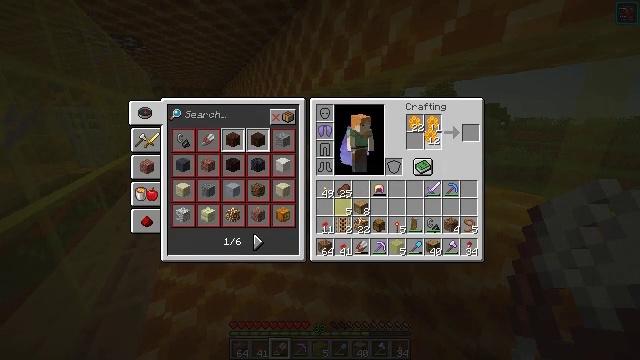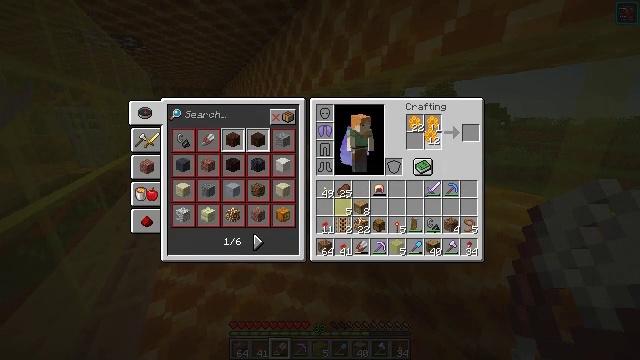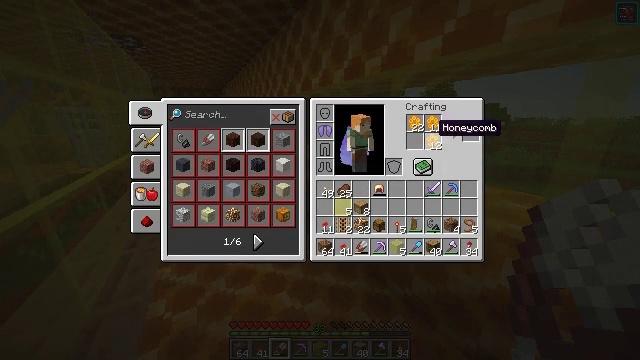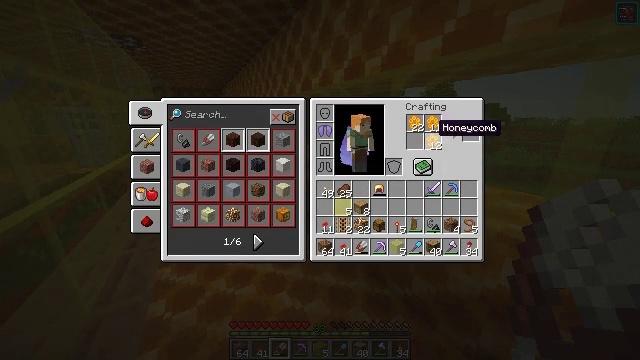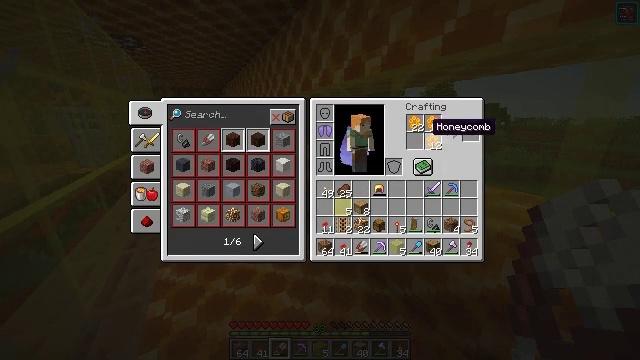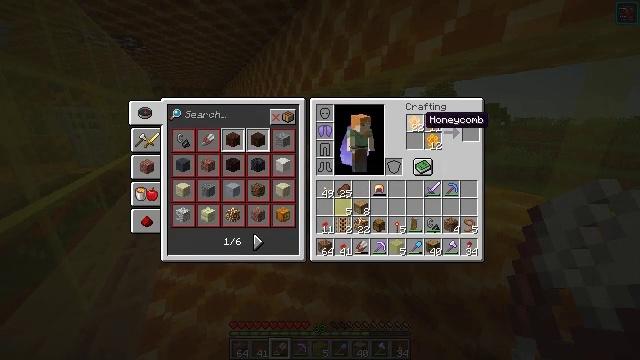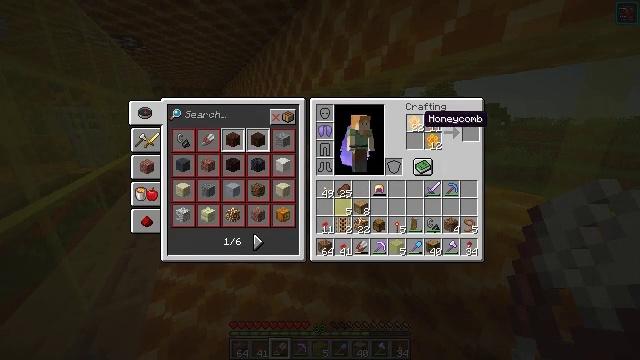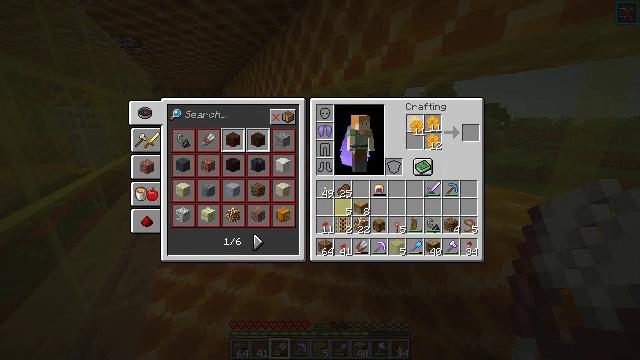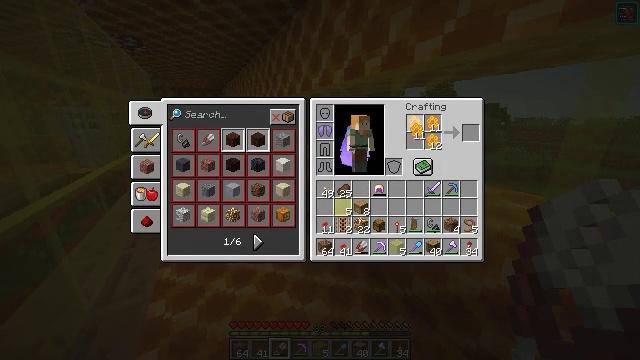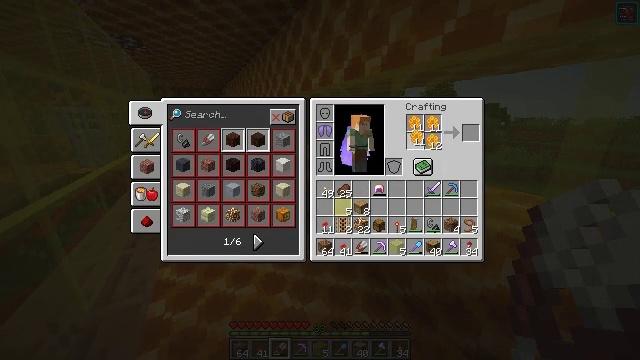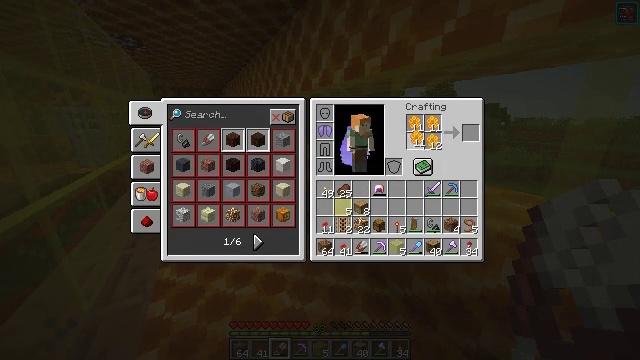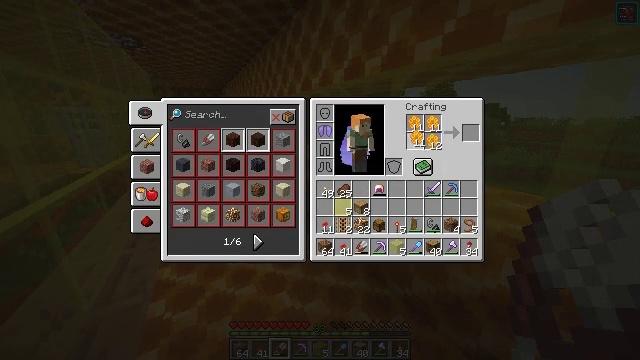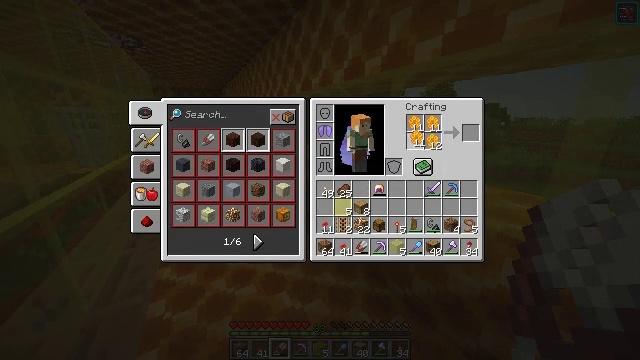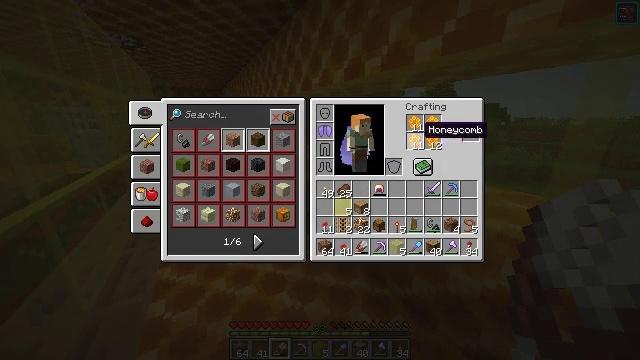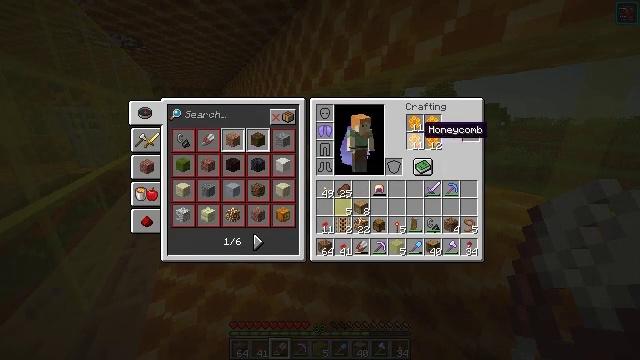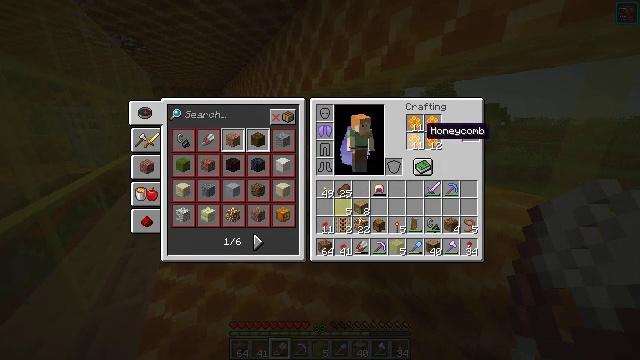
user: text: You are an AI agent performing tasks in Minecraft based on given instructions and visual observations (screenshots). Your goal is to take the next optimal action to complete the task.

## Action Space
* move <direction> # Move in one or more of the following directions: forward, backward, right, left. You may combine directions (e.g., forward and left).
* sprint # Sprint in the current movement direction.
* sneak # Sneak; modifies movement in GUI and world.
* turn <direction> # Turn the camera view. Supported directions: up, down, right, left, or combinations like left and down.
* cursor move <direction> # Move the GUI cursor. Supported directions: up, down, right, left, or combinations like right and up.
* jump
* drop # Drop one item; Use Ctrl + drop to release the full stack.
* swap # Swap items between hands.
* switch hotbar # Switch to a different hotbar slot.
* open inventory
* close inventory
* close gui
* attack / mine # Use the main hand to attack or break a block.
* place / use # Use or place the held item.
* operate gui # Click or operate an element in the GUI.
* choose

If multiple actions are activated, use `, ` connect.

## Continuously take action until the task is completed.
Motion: motion action
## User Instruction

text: Craft a honeycomb block by arranging honeycombs in the crafting grid.
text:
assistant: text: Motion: operate gui
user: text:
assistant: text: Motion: no_op
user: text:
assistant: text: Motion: no_op
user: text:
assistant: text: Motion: no_op
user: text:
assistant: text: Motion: cursor move left
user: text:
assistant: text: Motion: no_op
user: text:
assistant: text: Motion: choose
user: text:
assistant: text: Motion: choose
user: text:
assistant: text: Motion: no_op
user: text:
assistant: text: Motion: no_op
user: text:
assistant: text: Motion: operate gui
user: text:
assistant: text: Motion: operate gui
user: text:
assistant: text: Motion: no_op
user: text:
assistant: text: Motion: no_op
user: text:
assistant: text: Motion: no_op
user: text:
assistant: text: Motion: cursor move right
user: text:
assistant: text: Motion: cursor move right
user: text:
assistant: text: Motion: sneak, cursor move right
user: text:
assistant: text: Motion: sneak
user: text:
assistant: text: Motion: sneak
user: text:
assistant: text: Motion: sneak
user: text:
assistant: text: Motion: sneak
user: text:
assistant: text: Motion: sneak
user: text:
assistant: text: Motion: sneak, choose
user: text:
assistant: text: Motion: sneak, choose
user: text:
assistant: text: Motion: sneak
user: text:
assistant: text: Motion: sneak
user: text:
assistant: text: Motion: sneak
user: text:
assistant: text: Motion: sneak